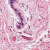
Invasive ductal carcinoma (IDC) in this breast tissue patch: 0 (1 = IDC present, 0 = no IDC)